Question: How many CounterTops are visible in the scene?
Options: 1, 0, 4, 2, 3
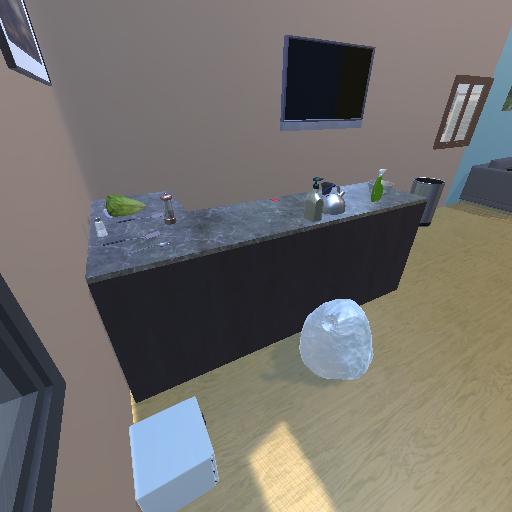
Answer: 1